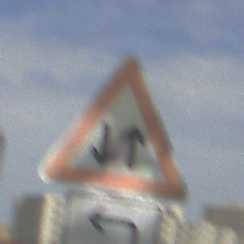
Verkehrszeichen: Gegenverkehr
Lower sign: RichtungsangabeDurchPfeile2
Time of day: MorningAfternoon
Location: Outdoor (Suburban)
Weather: PartlyCloudy
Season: NotSpecified
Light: Natural